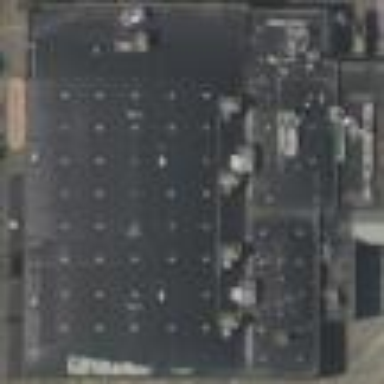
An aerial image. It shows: Commercial building with bowling alley on leisure land.